Question: I'm new to the JavaScript world. I'm trying to write some code to send a request to the server and from the response it's supposed to find some specific code. With jQuery I'm able to narrow down to the class which contains these codes. Here is output of a jQuery command.

How can now I extract the the value "code=value" and store them in an array. The output that I m looking in this case will store ["FREEDOM30", "MOVIE1000"....,"SAVE25"].
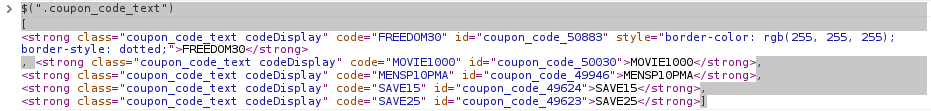
Answer: Here's what you are looking for
'''
var arr = new Array();
$(".coupon_code_text").each(function(){
var tmp = $(this).attr("code");
arr.push(tmp);
})
'''